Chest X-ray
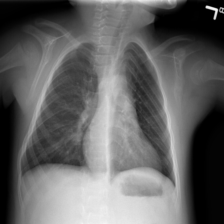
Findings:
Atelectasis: negative
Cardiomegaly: negative
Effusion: negative
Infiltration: negative
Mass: negative
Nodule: negative
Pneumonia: negative
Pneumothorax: negative
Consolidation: negative
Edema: negative
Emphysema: negative
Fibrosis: negative
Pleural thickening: negative
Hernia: negative